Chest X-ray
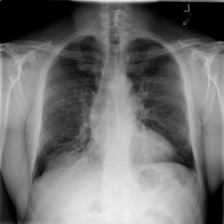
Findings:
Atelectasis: negative
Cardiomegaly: negative
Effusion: negative
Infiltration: negative
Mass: negative
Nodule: negative
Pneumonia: negative
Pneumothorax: negative
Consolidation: negative
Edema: negative
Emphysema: negative
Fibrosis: negative
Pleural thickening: negative
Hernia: negative